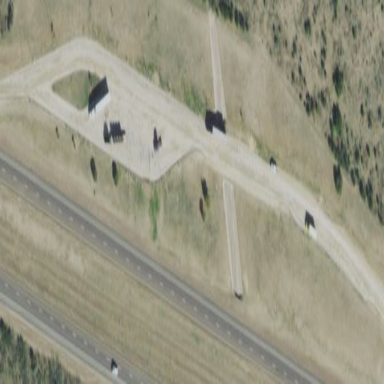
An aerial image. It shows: Rest area on the road.